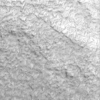
Label: not_dusty